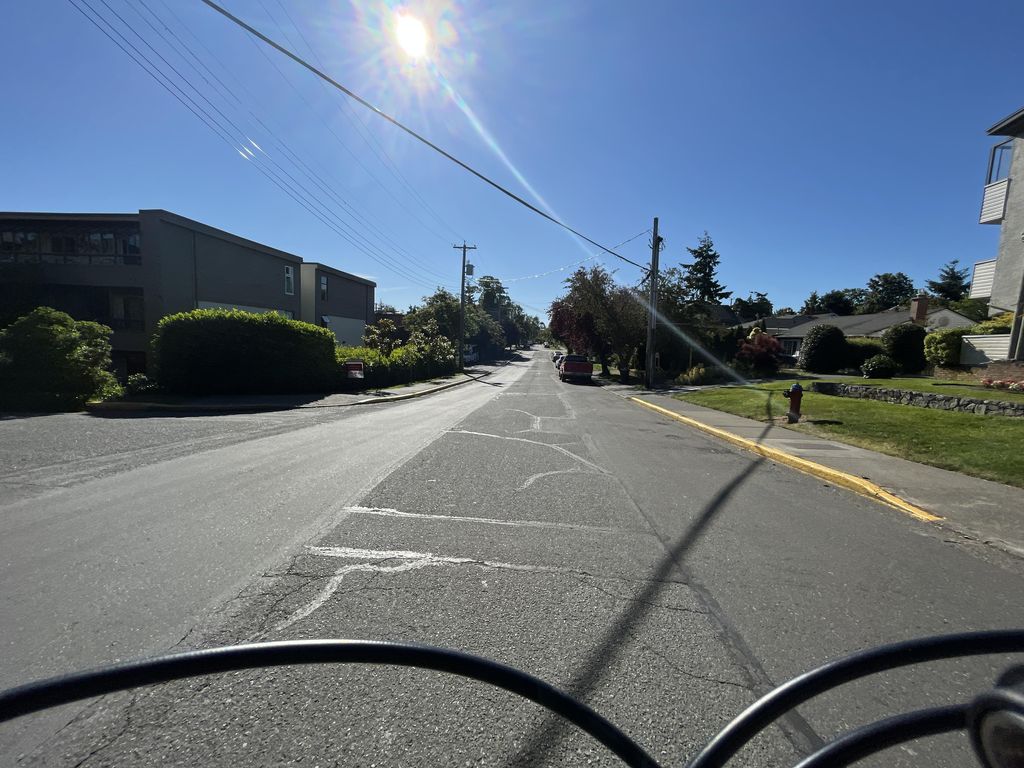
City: victoria